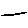
Label: line